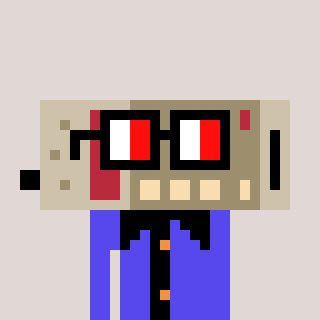
a pixel art character with square glasses with black frames and red eyes, a cordless phone-shaped head and a computerblue-colored body on a warm background